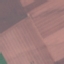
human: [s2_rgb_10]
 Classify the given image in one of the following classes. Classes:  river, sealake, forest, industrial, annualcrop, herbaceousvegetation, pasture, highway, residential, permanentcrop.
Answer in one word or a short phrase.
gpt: AnnualCrop